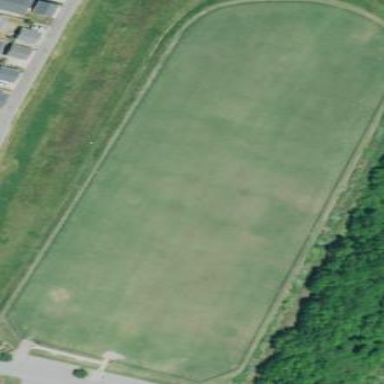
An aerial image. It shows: Soccer pitch for outdoor sports and leisure activities.